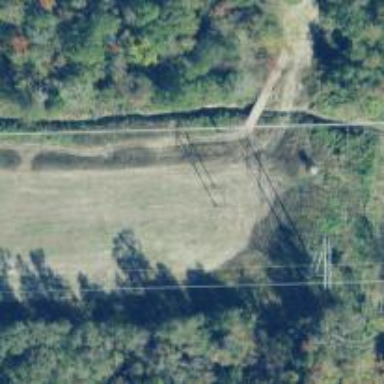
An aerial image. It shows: Power pole.